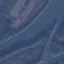
Label: River